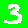
Digit: 3